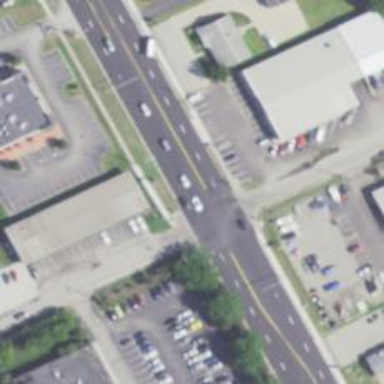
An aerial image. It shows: Secondary road with asphalt surface.